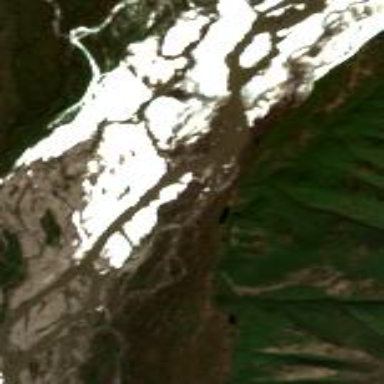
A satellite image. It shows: Majestic glacier in the distance.